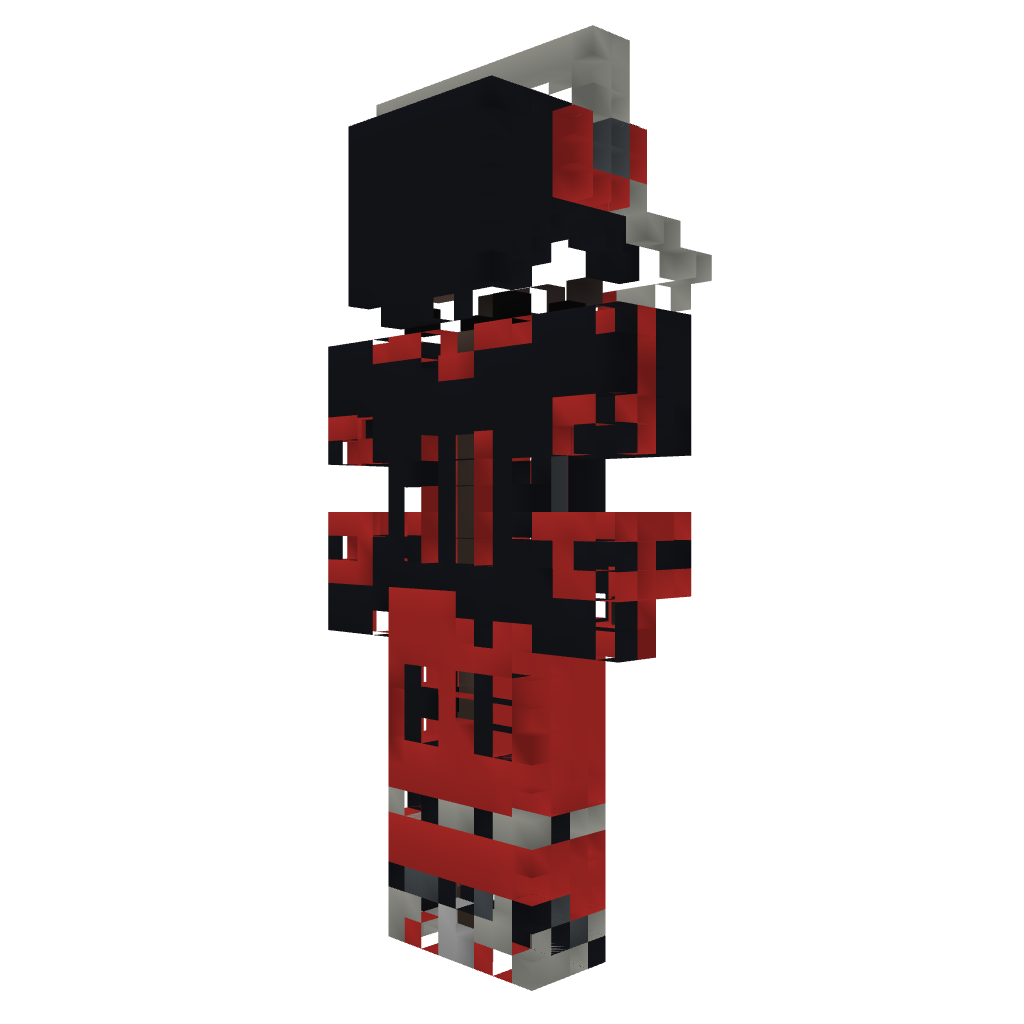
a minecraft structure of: My Skin Pixle Art